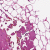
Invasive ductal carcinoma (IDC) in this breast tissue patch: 0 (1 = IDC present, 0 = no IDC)